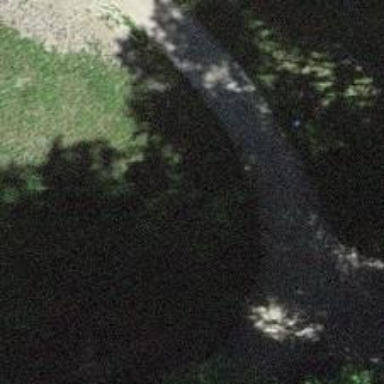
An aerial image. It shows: Culvert tunnel.